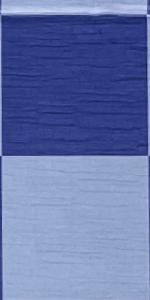
Label: Empty